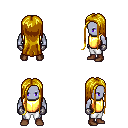
a pixel art fantasy rpg character, male body template, dark elf, purple skin, gold chest armor, white pants, blonde extra-long hairstyle, metal gloves, brown shoes, four views (front, back, left, right), 2x2 character sprite sheet, small pixel art, hard edges, no anti-aliasing